Field crop: maize
Growth stage: 2
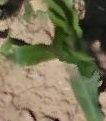
Species: maize